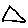
Label: triangle